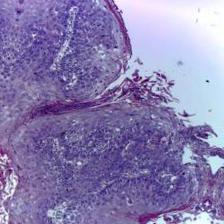
Diagnosis: OSCC